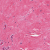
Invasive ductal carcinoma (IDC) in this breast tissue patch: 0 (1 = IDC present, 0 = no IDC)